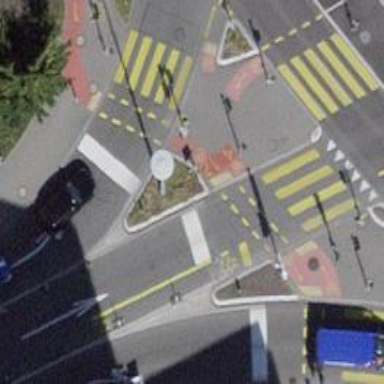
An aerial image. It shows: Road with traffic signals.